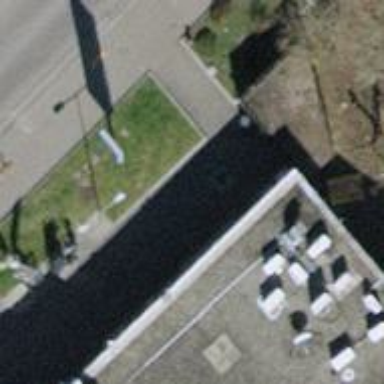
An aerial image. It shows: Post box.